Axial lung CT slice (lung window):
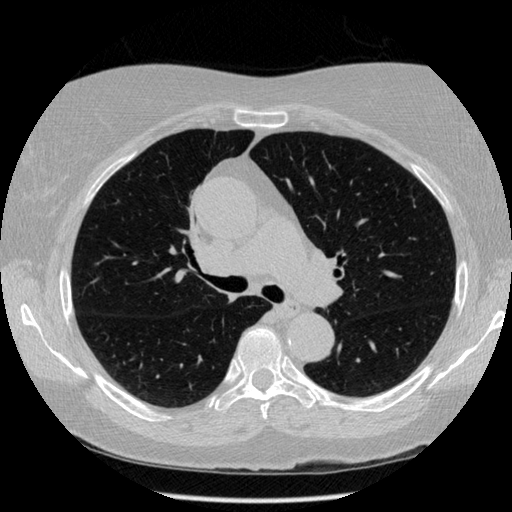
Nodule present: no